Question: What is the measurement shown in the image?
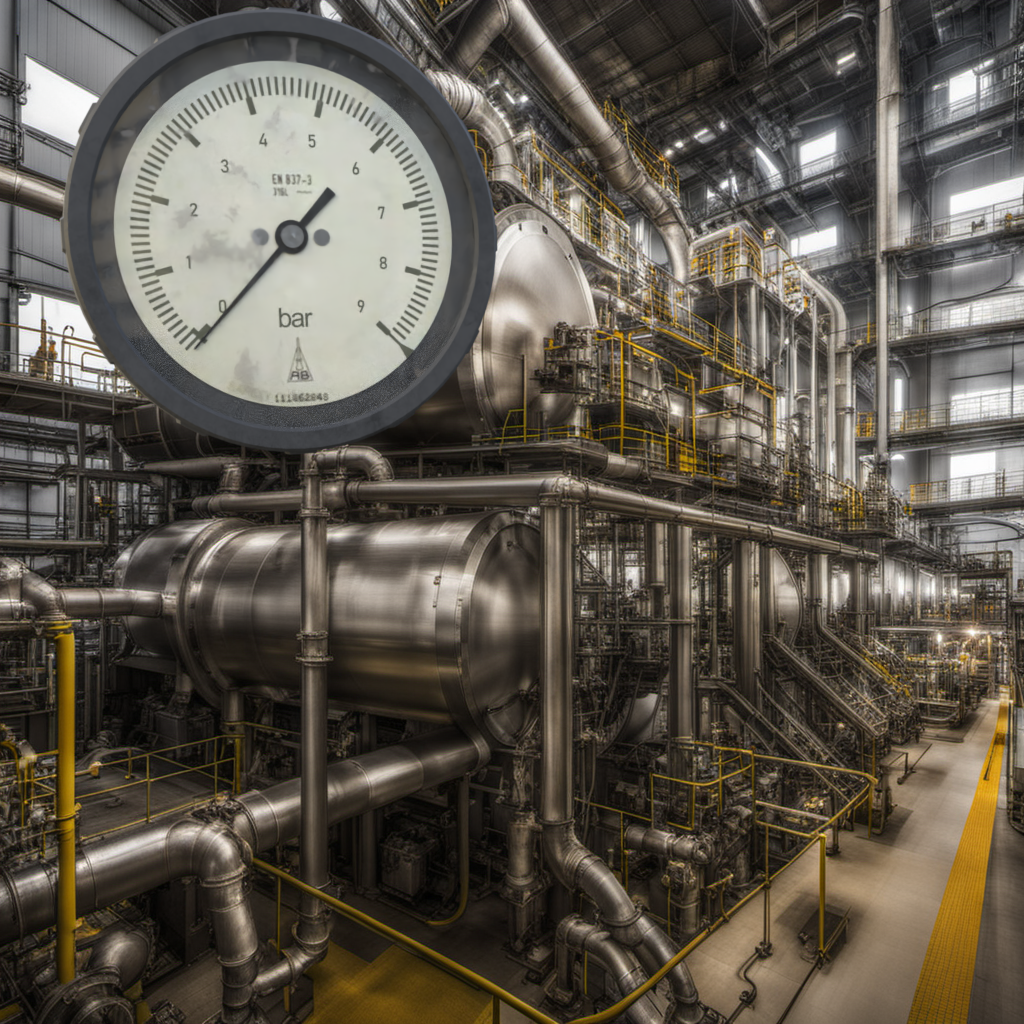
Answer: The result is -0.03
Question: What is the range of this measurement?
Answer: The range is from 0 to 8
Question: What is the minimum and maximum reading range of the measurement in the image?
Answer: The minimum value is 0 and the maximum value is 8